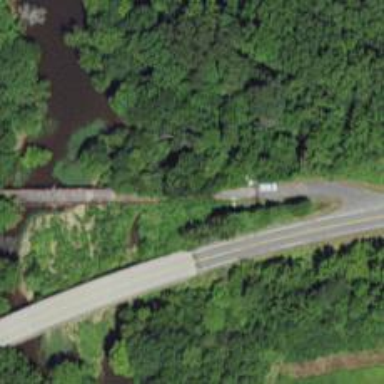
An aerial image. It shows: Track road with bridge.